Question: The following <URL> says:
"Docker is installed and running inside of your local Native Apps Virtual Machine in Virtual Box"
My Questions:
Question 1:I am using Windows 7, so is it like when I installed the Docker on my windows machine, there already existed a Virtual Box
on my Windows machine and the docker got installed inside of the "Local Native Apps Virtual MAchine" which is inside the
Virtual Box?
When I installed the docker, the following Oracle VM VirtualBox Manager was also installed:

Question 2:Basically, I want to work on Linux environment inside the docker, so basically I can pull ubuntu 14.10 image repository and work,
right? Is it like I can pull another repository over the ubuntu 14.10 and work on it using Linux commands?
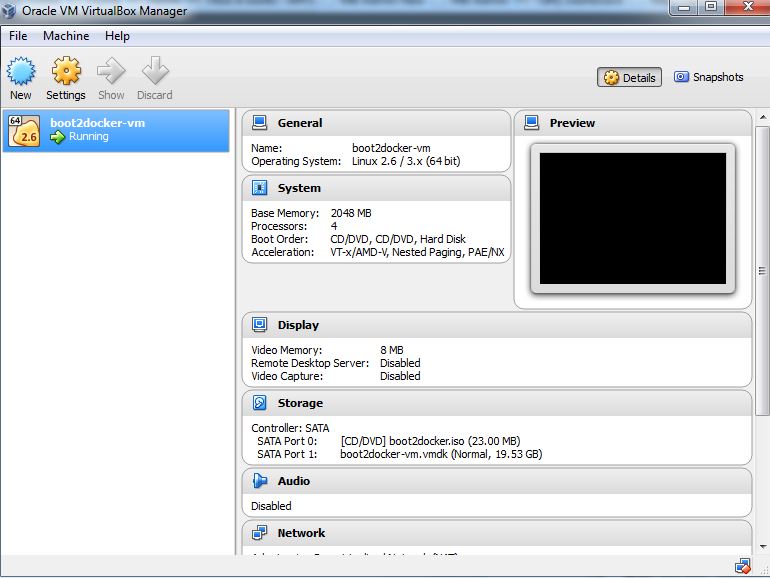
Answer: Q1: Yes. The Docker Engine uses Linux-specific kernel features, so to run it on Windows we need to use a lightweight virtual machine (vm). Boot2Docker is a lightweight Linux distribution made specifically to run Docker containers.
Q2: Yes to the first question mark. No to the second question mark.
After installing docker, you can launch a container with a base Ubuntu image.
'''
$ sudo docker run -i -t ubuntu /bin/bash
'''
here '/bin/bash', is to start the Bash shell inside the new container
Now you are already in a linux environment, and you can start your work here. You don't need to pull another repository. You can create many containers based on the ubuntu image you are having. If you want to save your work to an image, you could do a commit:
<URL>
You can either save or export the image to local for future use.
- Export is used to persist a container (not an image).- Save is used to persist an image (not a container).The exported version is slightly smaller. That is because it is flattened, which means it lost its history and meta-data.
Something good to know: A Docker image is a read-only template. For example, an image could contain an Ubuntu operating system with Apache and your web application installed.Images are used to create Docker containers. Docker containers are similar to a directory. A Docker container holds everything that is needed for an application to run.